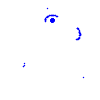
Particle: pion